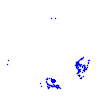
Particle: pion